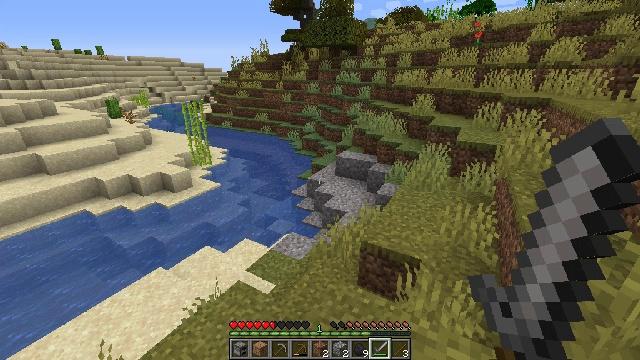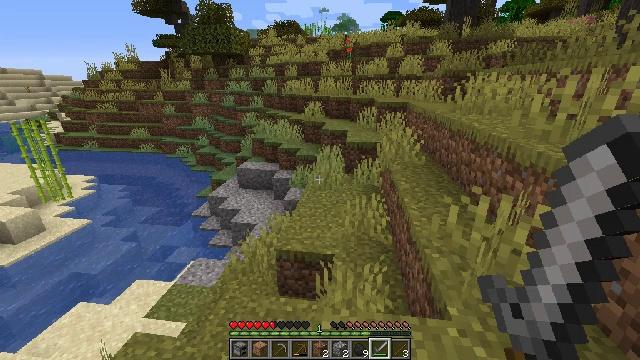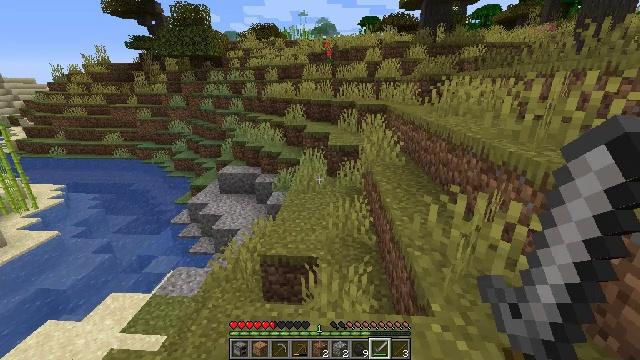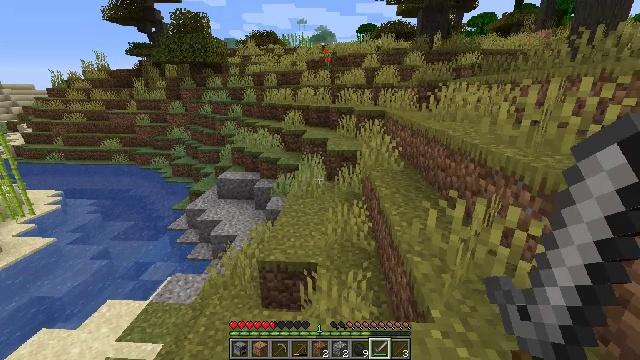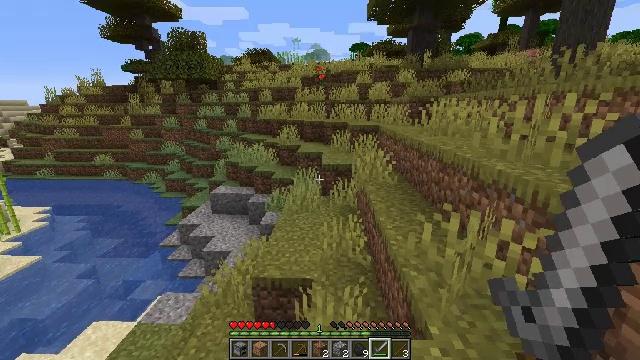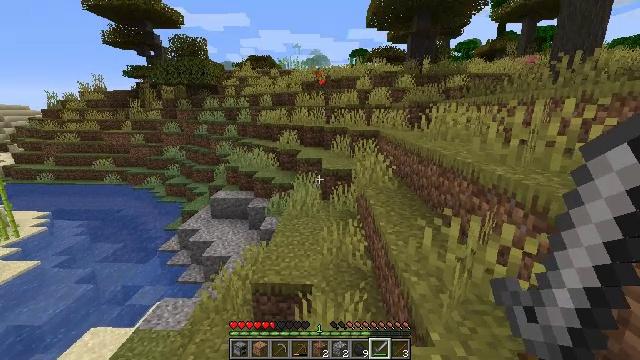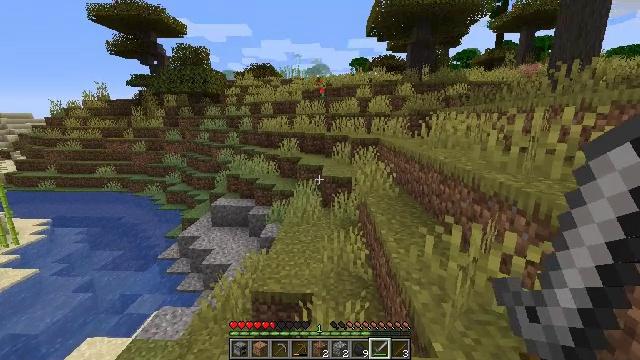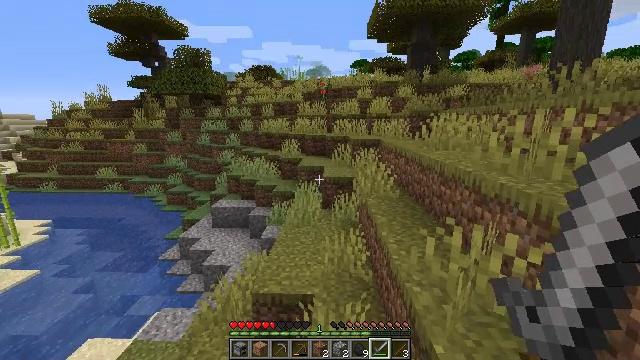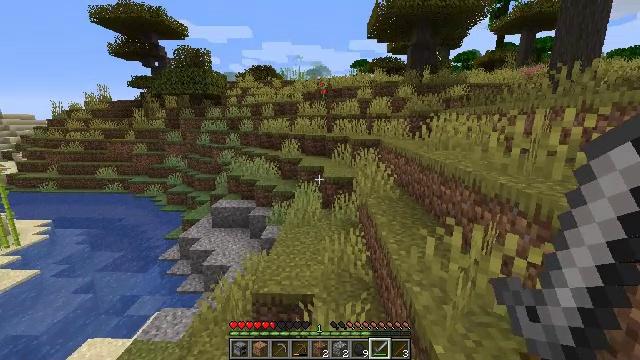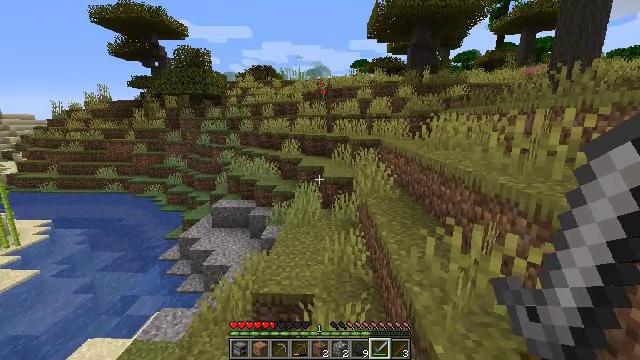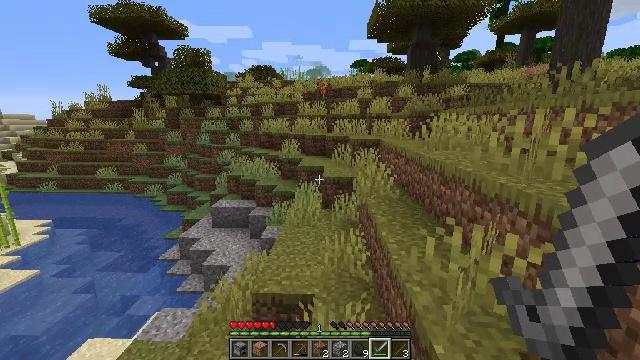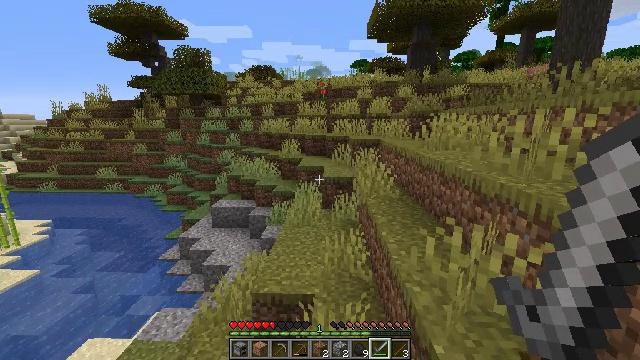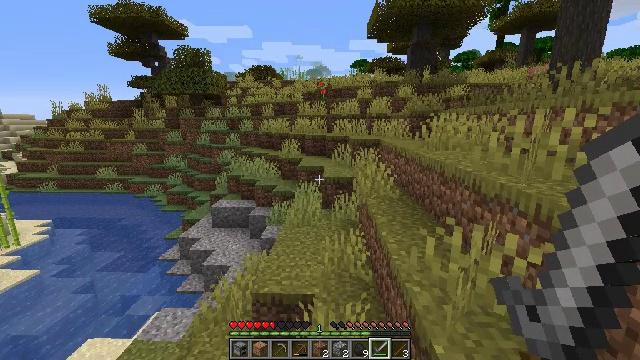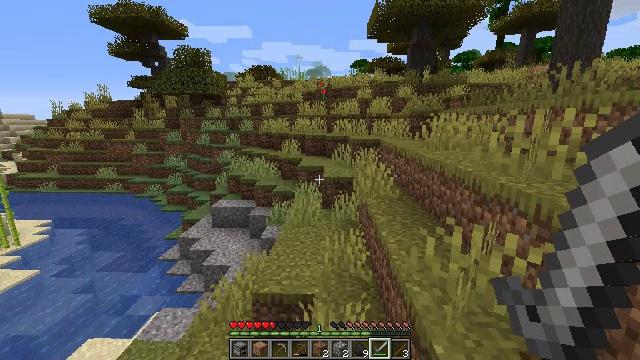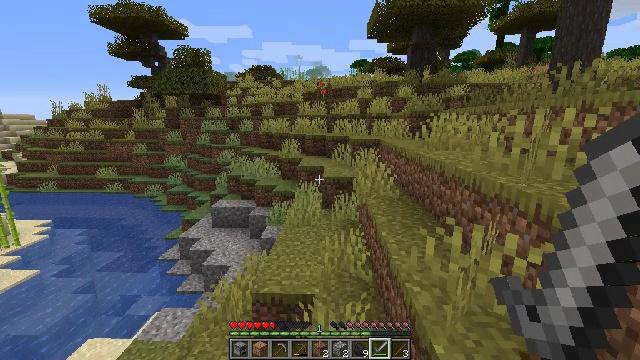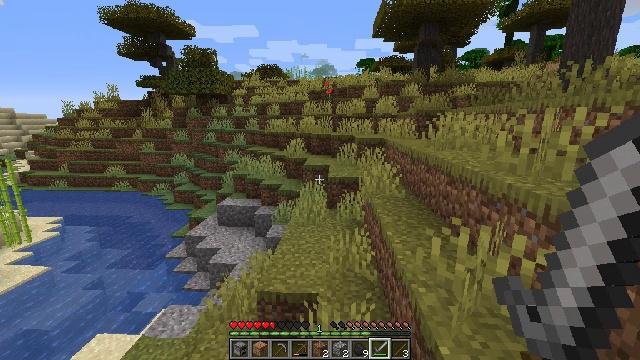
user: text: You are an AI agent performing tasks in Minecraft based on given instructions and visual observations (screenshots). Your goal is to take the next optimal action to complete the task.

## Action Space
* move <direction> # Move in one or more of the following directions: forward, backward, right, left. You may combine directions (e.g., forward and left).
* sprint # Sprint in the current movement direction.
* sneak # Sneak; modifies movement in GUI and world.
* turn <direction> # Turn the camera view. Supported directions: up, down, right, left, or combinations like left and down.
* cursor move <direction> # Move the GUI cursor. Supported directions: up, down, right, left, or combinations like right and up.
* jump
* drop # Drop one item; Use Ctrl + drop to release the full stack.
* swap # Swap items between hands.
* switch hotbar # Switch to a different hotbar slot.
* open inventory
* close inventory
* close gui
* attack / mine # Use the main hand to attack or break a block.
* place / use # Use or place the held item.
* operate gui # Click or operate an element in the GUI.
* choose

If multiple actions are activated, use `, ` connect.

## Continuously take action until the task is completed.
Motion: motion action
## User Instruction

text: Collect sugar cane near water sources.
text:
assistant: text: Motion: turn right and up
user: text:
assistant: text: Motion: turn right
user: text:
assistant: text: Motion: turn up
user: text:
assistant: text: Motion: turn right and up
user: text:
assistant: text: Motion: turn up
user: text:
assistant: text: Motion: turn up
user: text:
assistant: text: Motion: no_op
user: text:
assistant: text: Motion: no_op
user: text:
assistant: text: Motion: no_op
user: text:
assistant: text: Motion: no_op
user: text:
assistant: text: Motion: no_op
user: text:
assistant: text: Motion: no_op
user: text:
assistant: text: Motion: no_op
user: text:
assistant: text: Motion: no_op
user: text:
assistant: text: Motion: turn left
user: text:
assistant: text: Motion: turn left
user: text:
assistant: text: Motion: turn left and down
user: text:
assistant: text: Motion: turn left
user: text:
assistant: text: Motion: no_op
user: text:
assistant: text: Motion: no_op
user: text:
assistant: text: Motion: no_op
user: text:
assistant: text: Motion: no_op
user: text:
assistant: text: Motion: no_op
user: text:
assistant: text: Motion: turn left
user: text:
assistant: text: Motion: turn left
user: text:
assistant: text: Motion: turn left
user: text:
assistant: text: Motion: turn left
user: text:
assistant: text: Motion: turn left
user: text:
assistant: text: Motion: no_op
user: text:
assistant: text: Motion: no_op